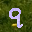
Label: 9